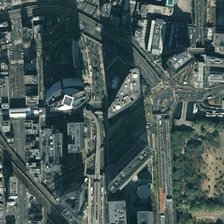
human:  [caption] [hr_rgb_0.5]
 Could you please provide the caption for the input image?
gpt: many buildings and some green trees are in a commercial area .

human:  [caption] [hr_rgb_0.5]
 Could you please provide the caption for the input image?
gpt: many buildings and some green trees are in a commercial area .

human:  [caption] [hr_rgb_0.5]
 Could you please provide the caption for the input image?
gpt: many buildings and some green trees are in a commercial area .

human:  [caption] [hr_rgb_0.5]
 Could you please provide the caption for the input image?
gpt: many buildings and some green trees are in a commercial area .

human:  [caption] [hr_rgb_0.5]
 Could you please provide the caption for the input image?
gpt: many buildings and some green trees are in a commercial area .